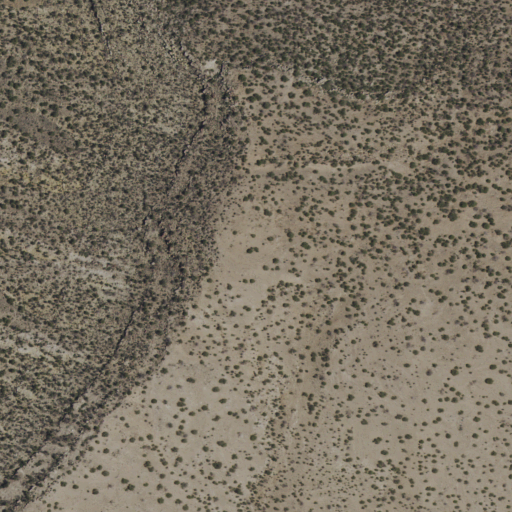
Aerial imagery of mountain in New Mexico named Brushy Mountain containing shrub and evergreen forest